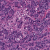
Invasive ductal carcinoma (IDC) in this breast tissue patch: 1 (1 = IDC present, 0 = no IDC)